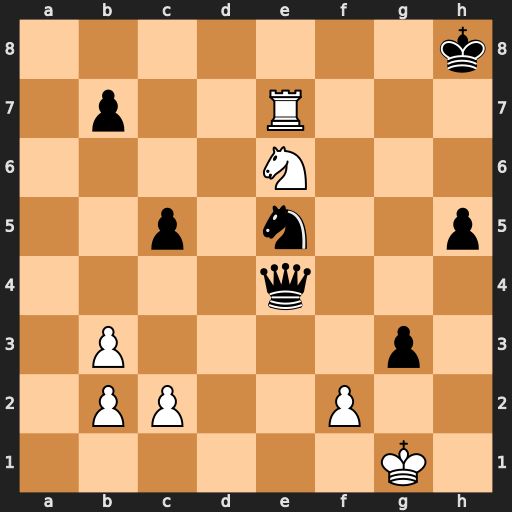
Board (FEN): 7k/1p2R3/4N3/2p1n2p/4q3/1P4p1/1PP2P2/6K1
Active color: w
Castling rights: -
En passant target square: -
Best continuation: Re8+ Kh7 Ng5+